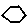
Label: hexagon